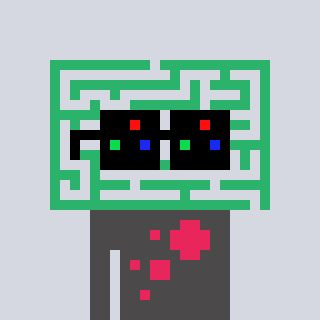
a pixel art character with square black sunglasses, a maze-shaped head and a grayscale-colored body on a cool background